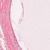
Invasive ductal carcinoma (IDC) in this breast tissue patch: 0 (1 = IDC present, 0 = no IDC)